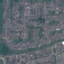
Label: Residential